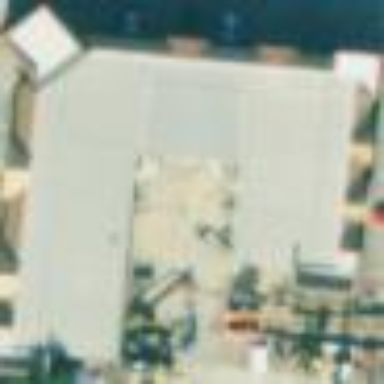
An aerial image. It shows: Retail building.